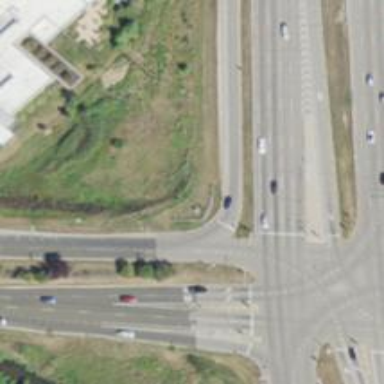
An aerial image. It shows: Trunk link highway.